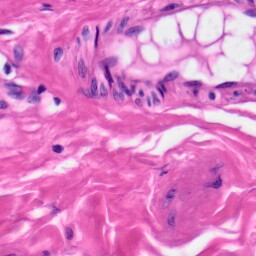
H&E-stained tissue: Skin